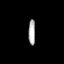
Tissue: skin
Cell type: Others
Senescence score: 0.701
Nuclear area (px): 165
Mean DAPI intensity: 180.012